The picture encodes a bearing's raw vibration samples as pixel intensities in a 2-D grid. Diagnose the bearing from this image, choosing from: normal, inner_race, outer_race, ball.
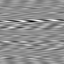
Answer: outer_race